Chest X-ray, AP view. Patient: 54 years old, sex M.
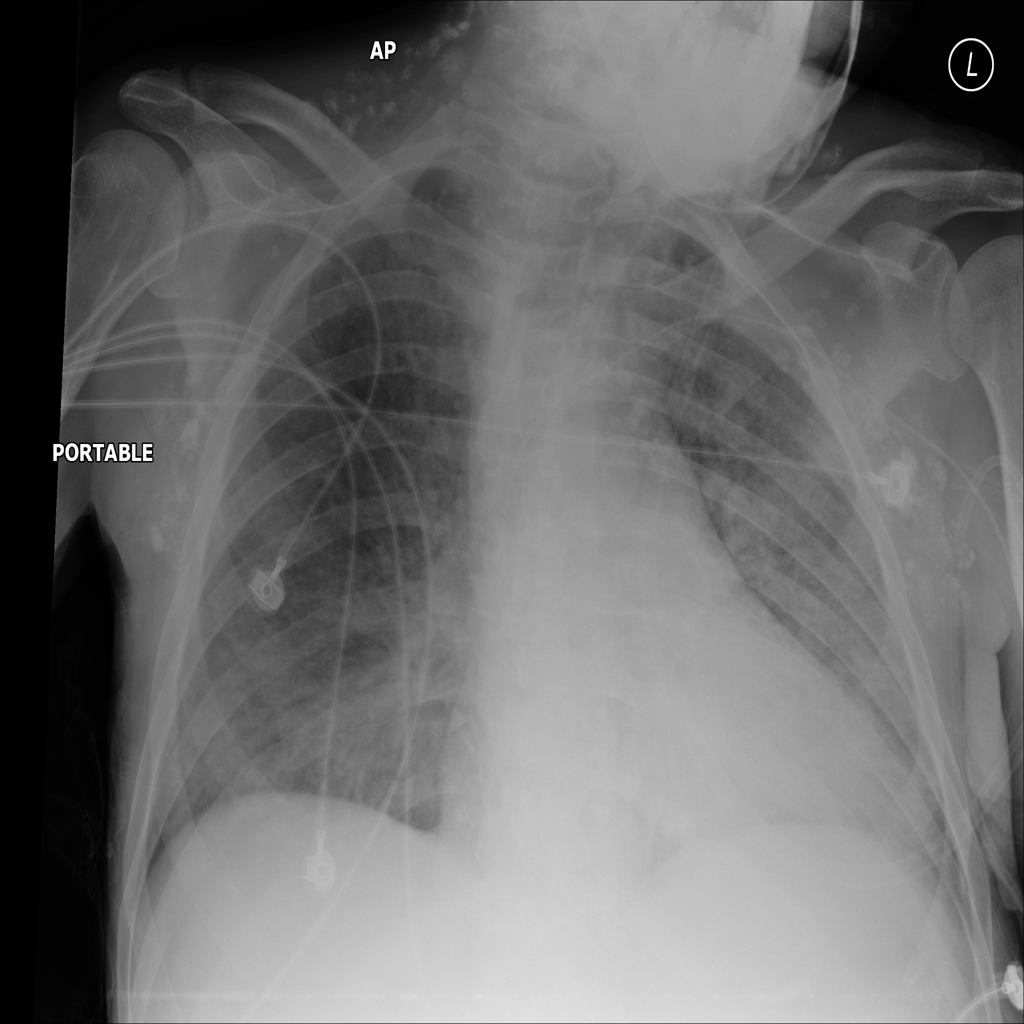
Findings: Edema